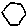
Label: hexagon